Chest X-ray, PA view. Patient: 56 years old, sex F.
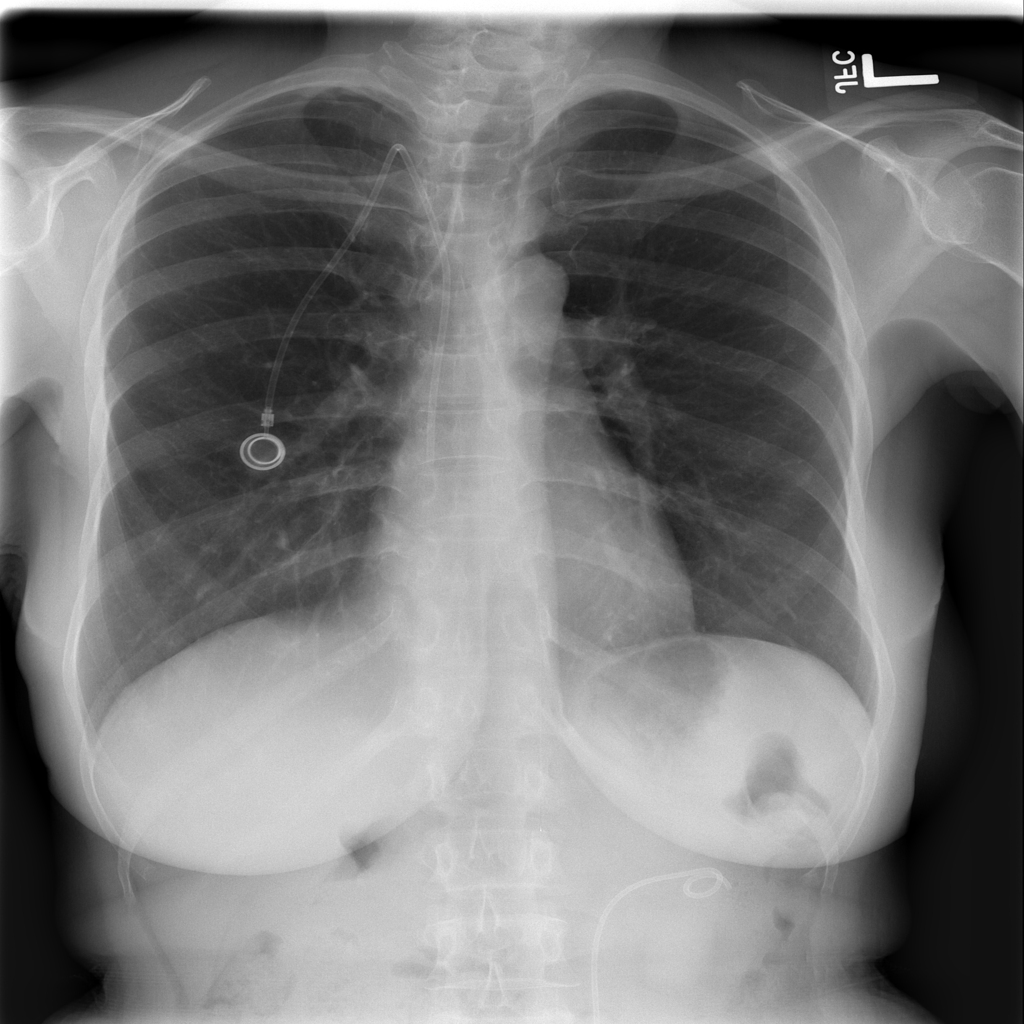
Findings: Atelectasis